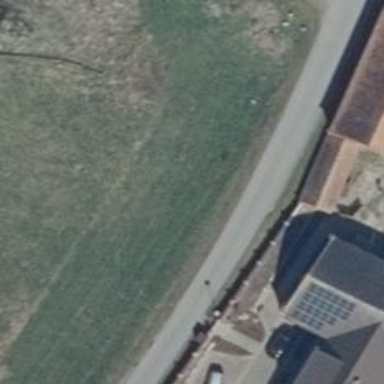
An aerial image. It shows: Asphalt road in residential area.